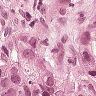
Metastatic tissue present: yes